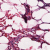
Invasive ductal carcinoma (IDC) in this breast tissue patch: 0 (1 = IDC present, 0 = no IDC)